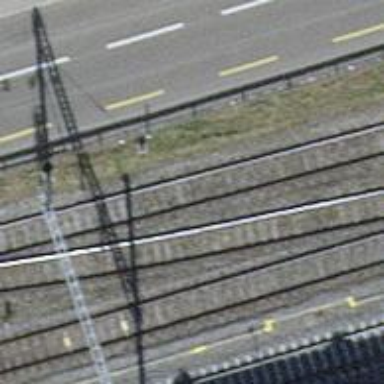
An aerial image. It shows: Siding railway track with electrified contact line.